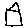
Label: house